Question: I'm using PyQt4 to make a Application and on the window their is a datetime-label( live updating). I Wan't to put this label into a Hboxlayout, together with two other QLabels. This code is used:
'''
import sys,os
from PyQt4 import QtGui,QtCore
from label_datetime import *
class ApplicationWindow(QtGui.QMainWindow):
def __init__(self):
QtGui.QMainWindow.__init__(self)
self.main_widget = QtGui.QWidget(self)
layout=QtGui.QGridLayout(self.main_widget)
layout.setSpacing(10)
self.datetime=label_datetime()
self.linkertitel=QtGui.QLabel('Uurbasis')
self.rechtertitel=QtGui.QLabel('Dagbasis')
qf=QtGui.QFont("Arial",20)
self.linkertitel.setFont(qf)
self.rechtertitel.setFont(qf)
self.rechtertitel.setStyleSheet('color: #d3d3d3; border:1px solid rgb(0, 255, 0)')
self.linkertitel.setStyleSheet('color: #d3d3d3; border:1px solid rgb(0, 255, 0)')
self.linkertitel.setAlignment(QtCore.Qt.AlignCenter)
self.rechtertitel.setAlignment(QtCore.Qt.AlignCenter)
layout_titel=QtGui.QHBoxLayout()
layout_titel.addWidget(self.linkertitel)
layout_titel.addWidget(self.datetime)
layout_titel.addWidget(self.rechtertitel)
self.groep_titel=QtGui.QGroupBox()
self.groep_titel.setLayout(layout_titel)
layout.addWidget(self.groep_titel,1,1,1,10)
self.main_widget.setFocus()
self.setCentralWidget(self.main_widget)
QtGui.QShortcut(QtGui.QKeySequence("Ctrl+Q"), self, self.close)
qApp = QtGui.QApplication(sys.argv)
aw = ApplicationWindow()
aw.setWindowTitle("my app")
aw.showFullScreen()
aw.show()
sys.exit(qApp.exec_())
'''
And my code for the label_datetime:
'''
from PyQt4 import QtGui,QtCore
from PyQt4.Qt import QFont, QColor
class label_datetime(QtGui.QWidget):
def __init__(self):
super(label_datetime,self).__init__()
self.label = QtGui.QLabel('tijd',self)
qf=QtGui.QFont("Arial",20)
self.label.setFont(qf)
self.label.setAlignment(QtCore.Qt.AlignCenter)
self.label.adjustSize()
self.setStyleSheet('color: #d3d3d3; border:1px solid rgb(0, 255, 0)')
timer=QtCore.QTimer(self)
timer.timeout.connect(self.displaytime)
timer.start(1000)
self.show()
def displaytime(self):
tijd=QtCore.QDateTime.currentDateTime().toString()
self.label.setText(QtCore.QDateTime.currentDateTime().toString())
self.label.setAlignment(QtCore.Qt.AlignCenter)
self.label.adjustSize()
'''
I want the three labels to be in the center of the given space. however this datetime label doesn't want to resize. The result is this:

If I remove self.label.adjustSize(), and add: self.label.setSizePolicy(QtGui.QSizePolicy.Expanding,QtGui.QSizePolicy.Expanding), the Qlabel shrinks and only half of the date is visibe.The size of my datetime lable doesn't want to change. Does someone know what I'm doing wrong ?
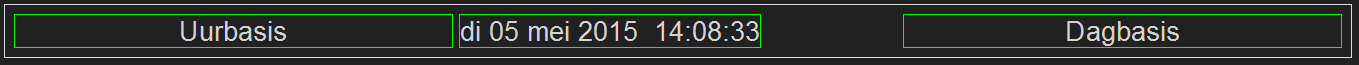
Answer: The problem is you're expecting a 'QtGui.Widget' behaves as a 'QtGui.QLabel', your 'label_datetame' class is not a 'QLabel', is a 'QWidget' since its inherits from it.
You should inherit your class from 'QLabel' in order allow the other widgets ('QLayout', 'QWindow', etc...) "talk" to it the "QLabel languaje". A 'QLabel' has functions, methods and properties a 'QWidget' hasn't.
Change your class to this:
'''
class label_datetime(QtGui.QLabel):
def __init__(self, parent=None):
super(label_datetime,self).__init__(parent)
qf = QtGui.QFont("Arial", 20)
self.setFont(qf)
self.setAlignment(QtCore.Qt.AlignCenter)
self.adjustSize()
self.setStyleSheet('color: #d3d3d3; border:1px solid rgb(0, 255, 0)')
timer = QtCore.QTimer(self)
timer.timeout.connect(self.displaytime)
timer.start(1000)
self.show()
def displaytime(self):
tijd = QtCore.QDateTime.currentDateTime().toString()
self.setText(QtCore.QDateTime.currentDateTime().toString())
self.setAlignment(QtCore.Qt.AlignCenter)
self.adjustSize()
'''